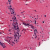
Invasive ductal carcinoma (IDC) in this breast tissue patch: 0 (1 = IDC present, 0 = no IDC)